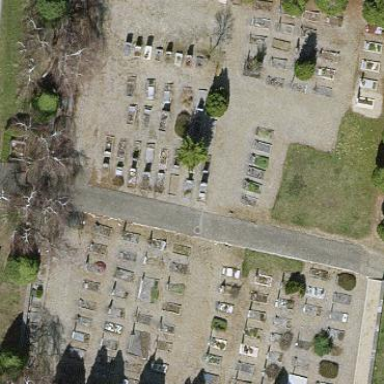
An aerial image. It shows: Cemetery.